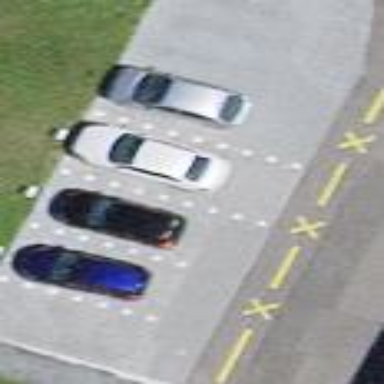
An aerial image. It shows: Street-side parking area with paving stones.